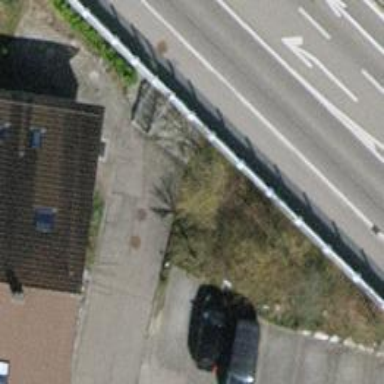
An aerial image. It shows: Set of steps on the road.